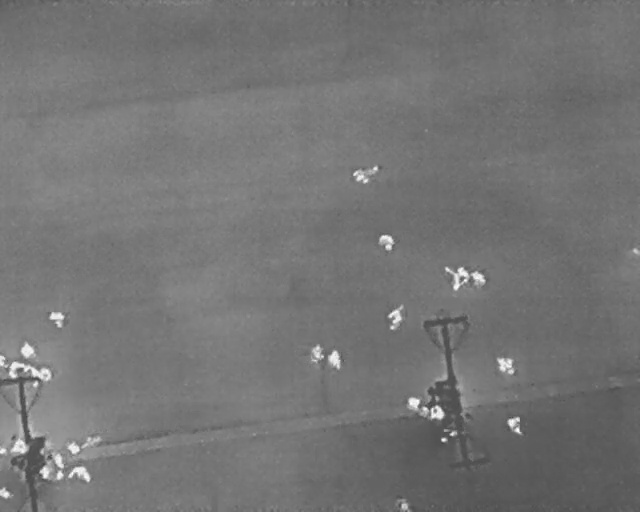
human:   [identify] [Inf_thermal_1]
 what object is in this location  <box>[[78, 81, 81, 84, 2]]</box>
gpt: <ref>1 medium person at the bottom right</ref>

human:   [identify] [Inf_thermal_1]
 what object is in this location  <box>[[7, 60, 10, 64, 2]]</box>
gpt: <ref>1 large person at the left</ref>